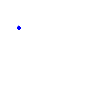
Particle: pion